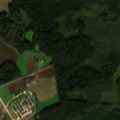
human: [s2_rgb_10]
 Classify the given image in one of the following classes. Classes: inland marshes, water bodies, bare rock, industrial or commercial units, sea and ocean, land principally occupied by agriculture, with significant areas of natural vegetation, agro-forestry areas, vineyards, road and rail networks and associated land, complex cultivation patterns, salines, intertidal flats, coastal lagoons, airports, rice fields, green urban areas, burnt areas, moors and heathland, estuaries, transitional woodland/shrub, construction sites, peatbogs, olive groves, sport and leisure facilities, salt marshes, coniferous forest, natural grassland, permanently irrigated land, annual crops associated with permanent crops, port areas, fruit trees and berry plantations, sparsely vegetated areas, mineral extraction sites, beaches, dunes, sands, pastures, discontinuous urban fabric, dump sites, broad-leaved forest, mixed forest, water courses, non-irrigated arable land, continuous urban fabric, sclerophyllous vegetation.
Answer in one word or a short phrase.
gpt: industrial or commercial units, non-irrigated arable land, complex cultivation patterns, coniferous forest, mixed forest, transitional woodland/shrub